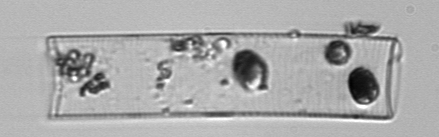
Label: Guinardia_flaccida